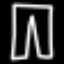
Label: pants